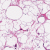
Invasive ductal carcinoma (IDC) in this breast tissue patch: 0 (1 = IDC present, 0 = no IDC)